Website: home-depot
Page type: address-validator
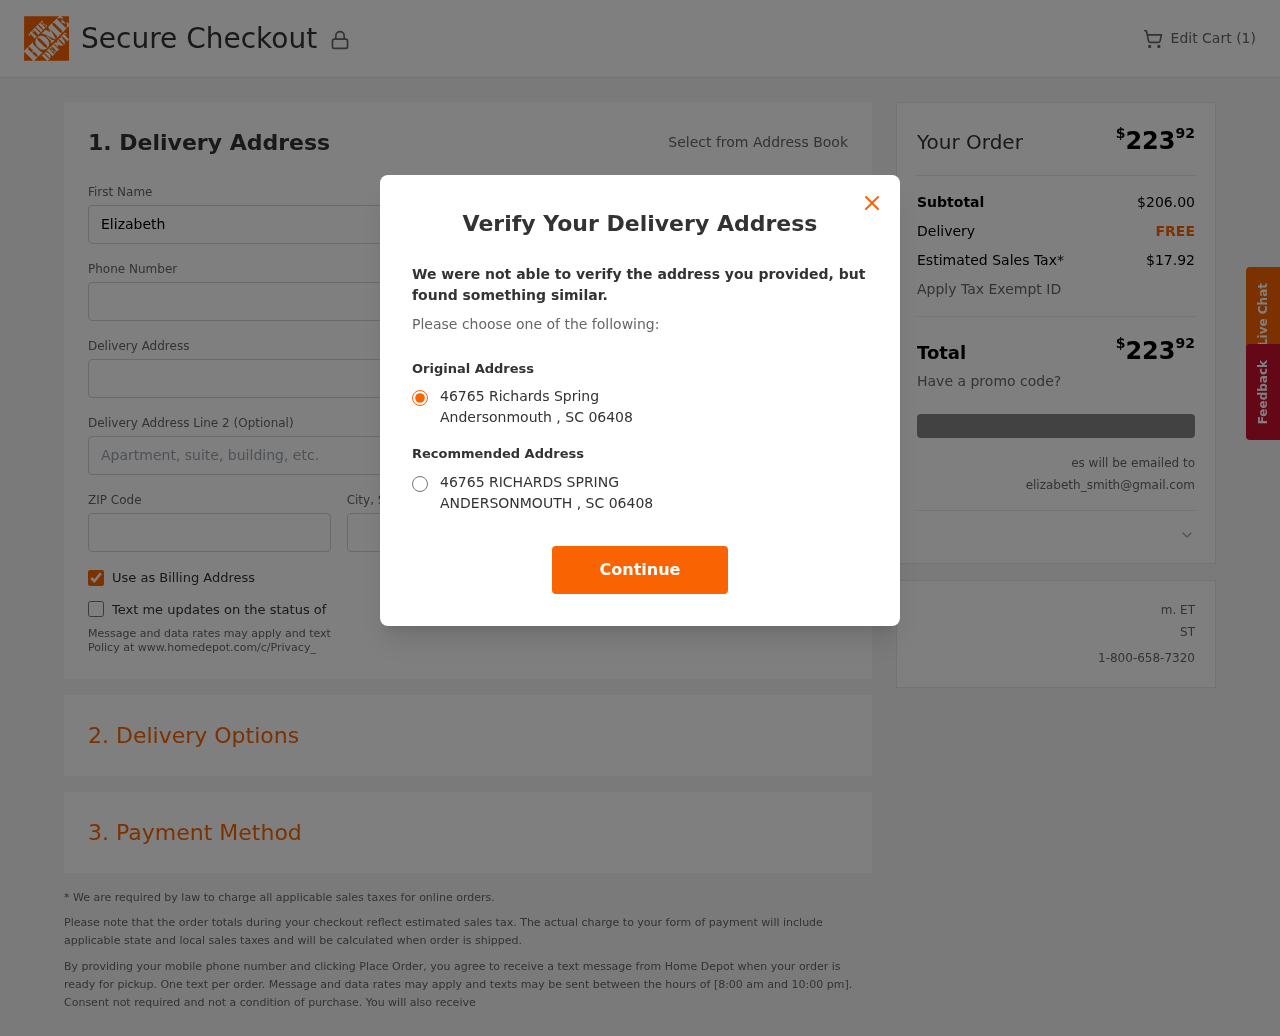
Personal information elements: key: PII_CITY
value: Andersonmouth
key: PII_EMAIL
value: elizabeth_smith@gmail.com
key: PII_POSTCODE
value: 06408
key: PII_STATE_ABBR
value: SC
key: PII_STREET
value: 46765 Richards Spring
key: PII_FIRSTNAME
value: Elizabeth
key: PII_LASTNAME
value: Smith
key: PII_PHONE
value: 7124364400
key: PII_CITY_STATE
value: Andersonmouth, SC
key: PII_STREET_ALT
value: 46765 RICHARDS SPRING
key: PII_CITY_ALT
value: ANDERSONMOUTH
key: PII_POSTCODE_FULL
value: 06408
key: PII_POSTCODE_NUMERIC
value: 6408
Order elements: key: ORDER_NUM_ITEMS
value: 1
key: ORDER_TOTAL
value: $22392
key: ORDER_SUBTOTAL
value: $206.00
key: ORDER_SHIPPING_COST
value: FREE
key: ORDER_TAX
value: $17.92